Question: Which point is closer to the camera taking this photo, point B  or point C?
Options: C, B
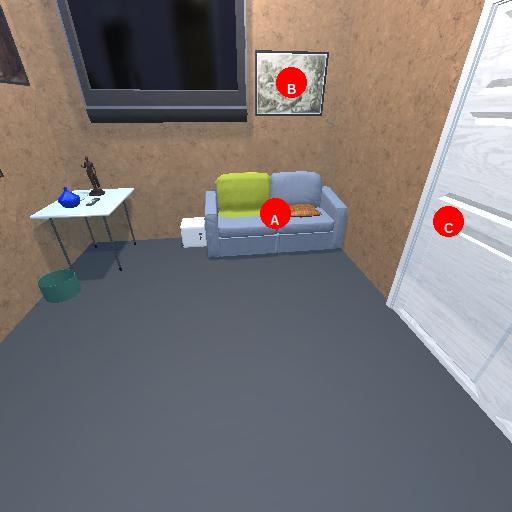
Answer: C